Question: Is it possible to decompose a 'matrix A' having 'n' rows and 'n' columns to sum of 'm [n x n]' permutation matrices. where m is the number of 1's in each row and each column in 'matrix A'?
yes, this is possible. I came across such an exmaple which is shown below - but How can we generalize the answer?

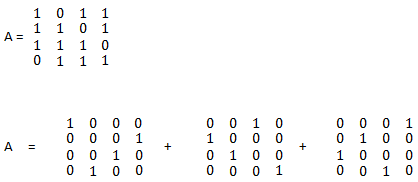
Answer: What you want is called a <URL>. One algorithm is repeatedly to find a perfect matching and remove it; probably there are others.